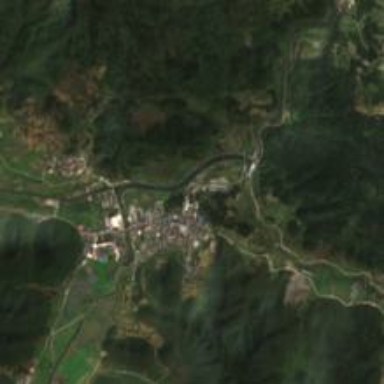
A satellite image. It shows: Ethnic township within town.